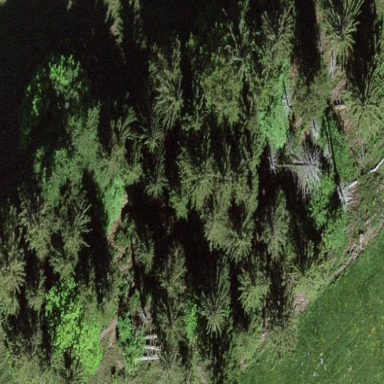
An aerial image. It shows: Forest area.